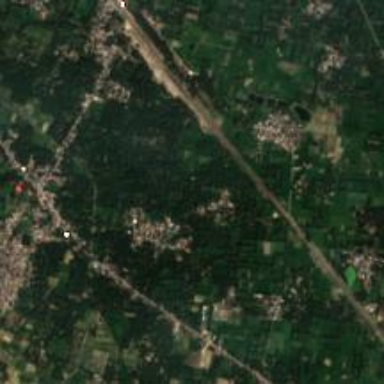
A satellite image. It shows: Village area.